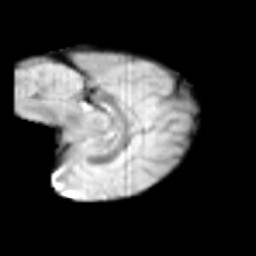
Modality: T2w
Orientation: sagittal
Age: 10
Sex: female
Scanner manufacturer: siemens
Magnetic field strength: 3 T
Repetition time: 3.8 s
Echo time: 0.07 s